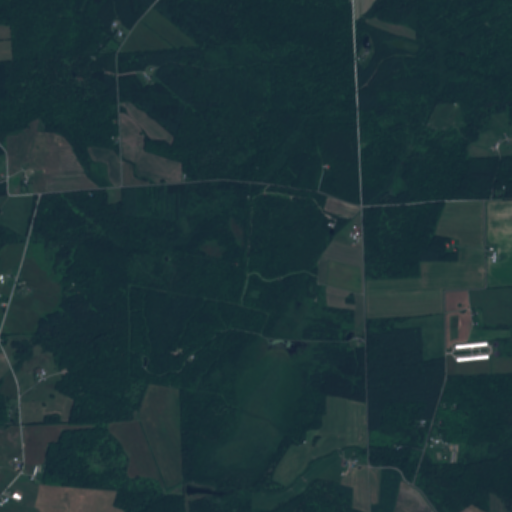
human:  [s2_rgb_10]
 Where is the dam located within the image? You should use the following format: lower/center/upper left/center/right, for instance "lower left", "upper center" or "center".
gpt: The dam is located in the right of the image.
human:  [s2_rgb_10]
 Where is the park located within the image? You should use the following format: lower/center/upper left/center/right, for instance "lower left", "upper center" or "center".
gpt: The park is located in the center left of the image.
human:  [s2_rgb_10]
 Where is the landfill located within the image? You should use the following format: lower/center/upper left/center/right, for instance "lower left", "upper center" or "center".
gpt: There is no landfill in the image.